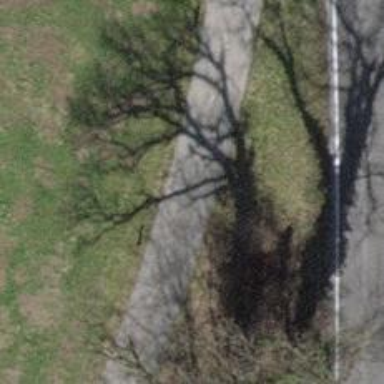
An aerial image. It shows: Smoothly paved residential road.